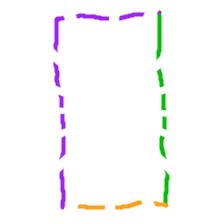
Shape: rectangle